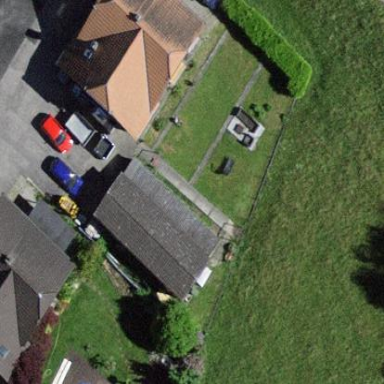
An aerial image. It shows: Garage.